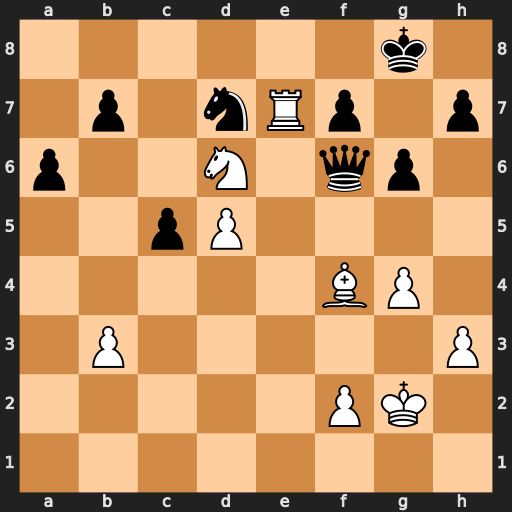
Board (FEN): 6k1/1p1nRp1p/p2N1qp1/2pP4/5BP1/1P5P/5PK1/8
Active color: w
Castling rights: -
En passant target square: -
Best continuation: Re8+ Kg7 Re4